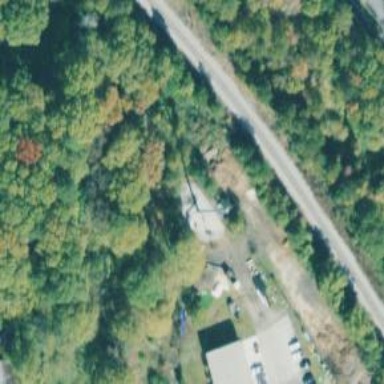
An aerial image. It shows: Man-made mast used for communication purposes.